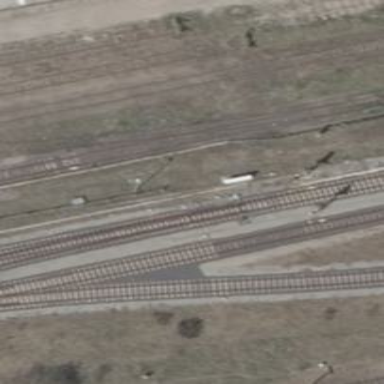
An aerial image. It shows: Railway switch with the turnout side on the right.